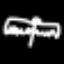
Label: angel